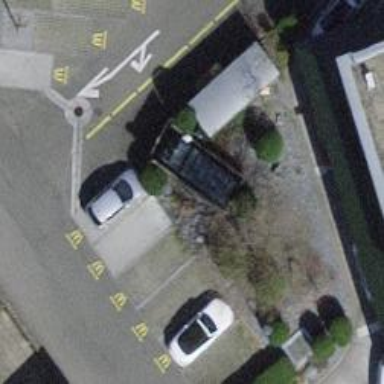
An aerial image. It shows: Charging station.